Question: Is there a way I can change the appearance of a 'TextBox' from its default look to look like this

I searched for 'creating a custom TextBox' but didnt see anything about changing how it looked.
I have the have the image in a PSD i just didnt know if there was a way to replace the default look with this image
I am new to making websites and just using this for learning purposes so I dont really know where to start
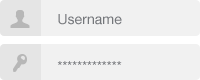
Answer: You should use CSS to achieve this. What you need to do is to style it. <URL> are some nice examples that could help you.
Here is the one that shows how to add background image:
'''
.tb11 {
background:#FFFFFF url(images/search.png) no-repeat 4px 4px;
padding:4px 4px 4px 22px;
border:1px solid #CCCCCC;
width:230px;
height:18px;
}
'''